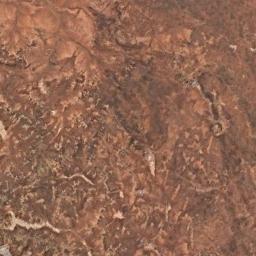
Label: desert